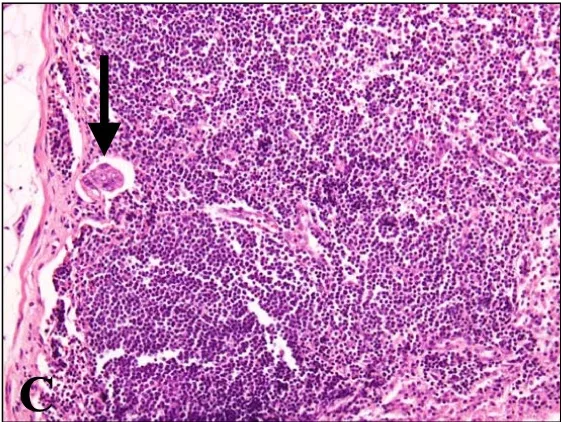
Histology of the tumor (HE staining, x200). C: micrometastasis in the regional lymph node (arrow).
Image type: pathology (h&e)